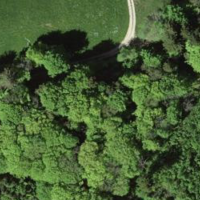
EUNIS habitat code: 41
Species observed at this site:
Silene dioica